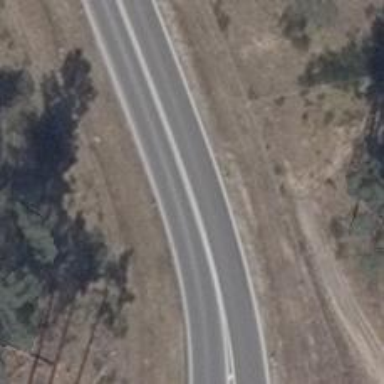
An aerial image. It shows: Asphalt motorway link.